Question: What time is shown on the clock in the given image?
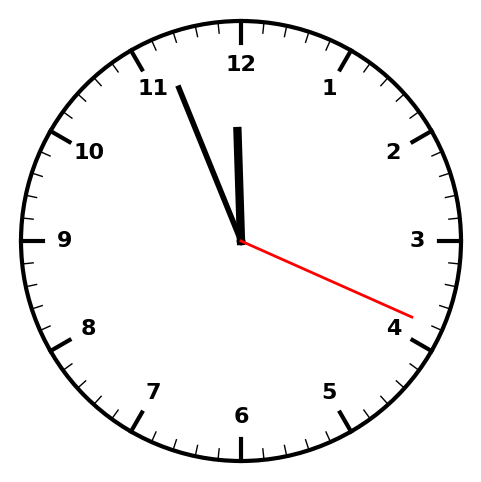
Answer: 11:56:19